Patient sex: F
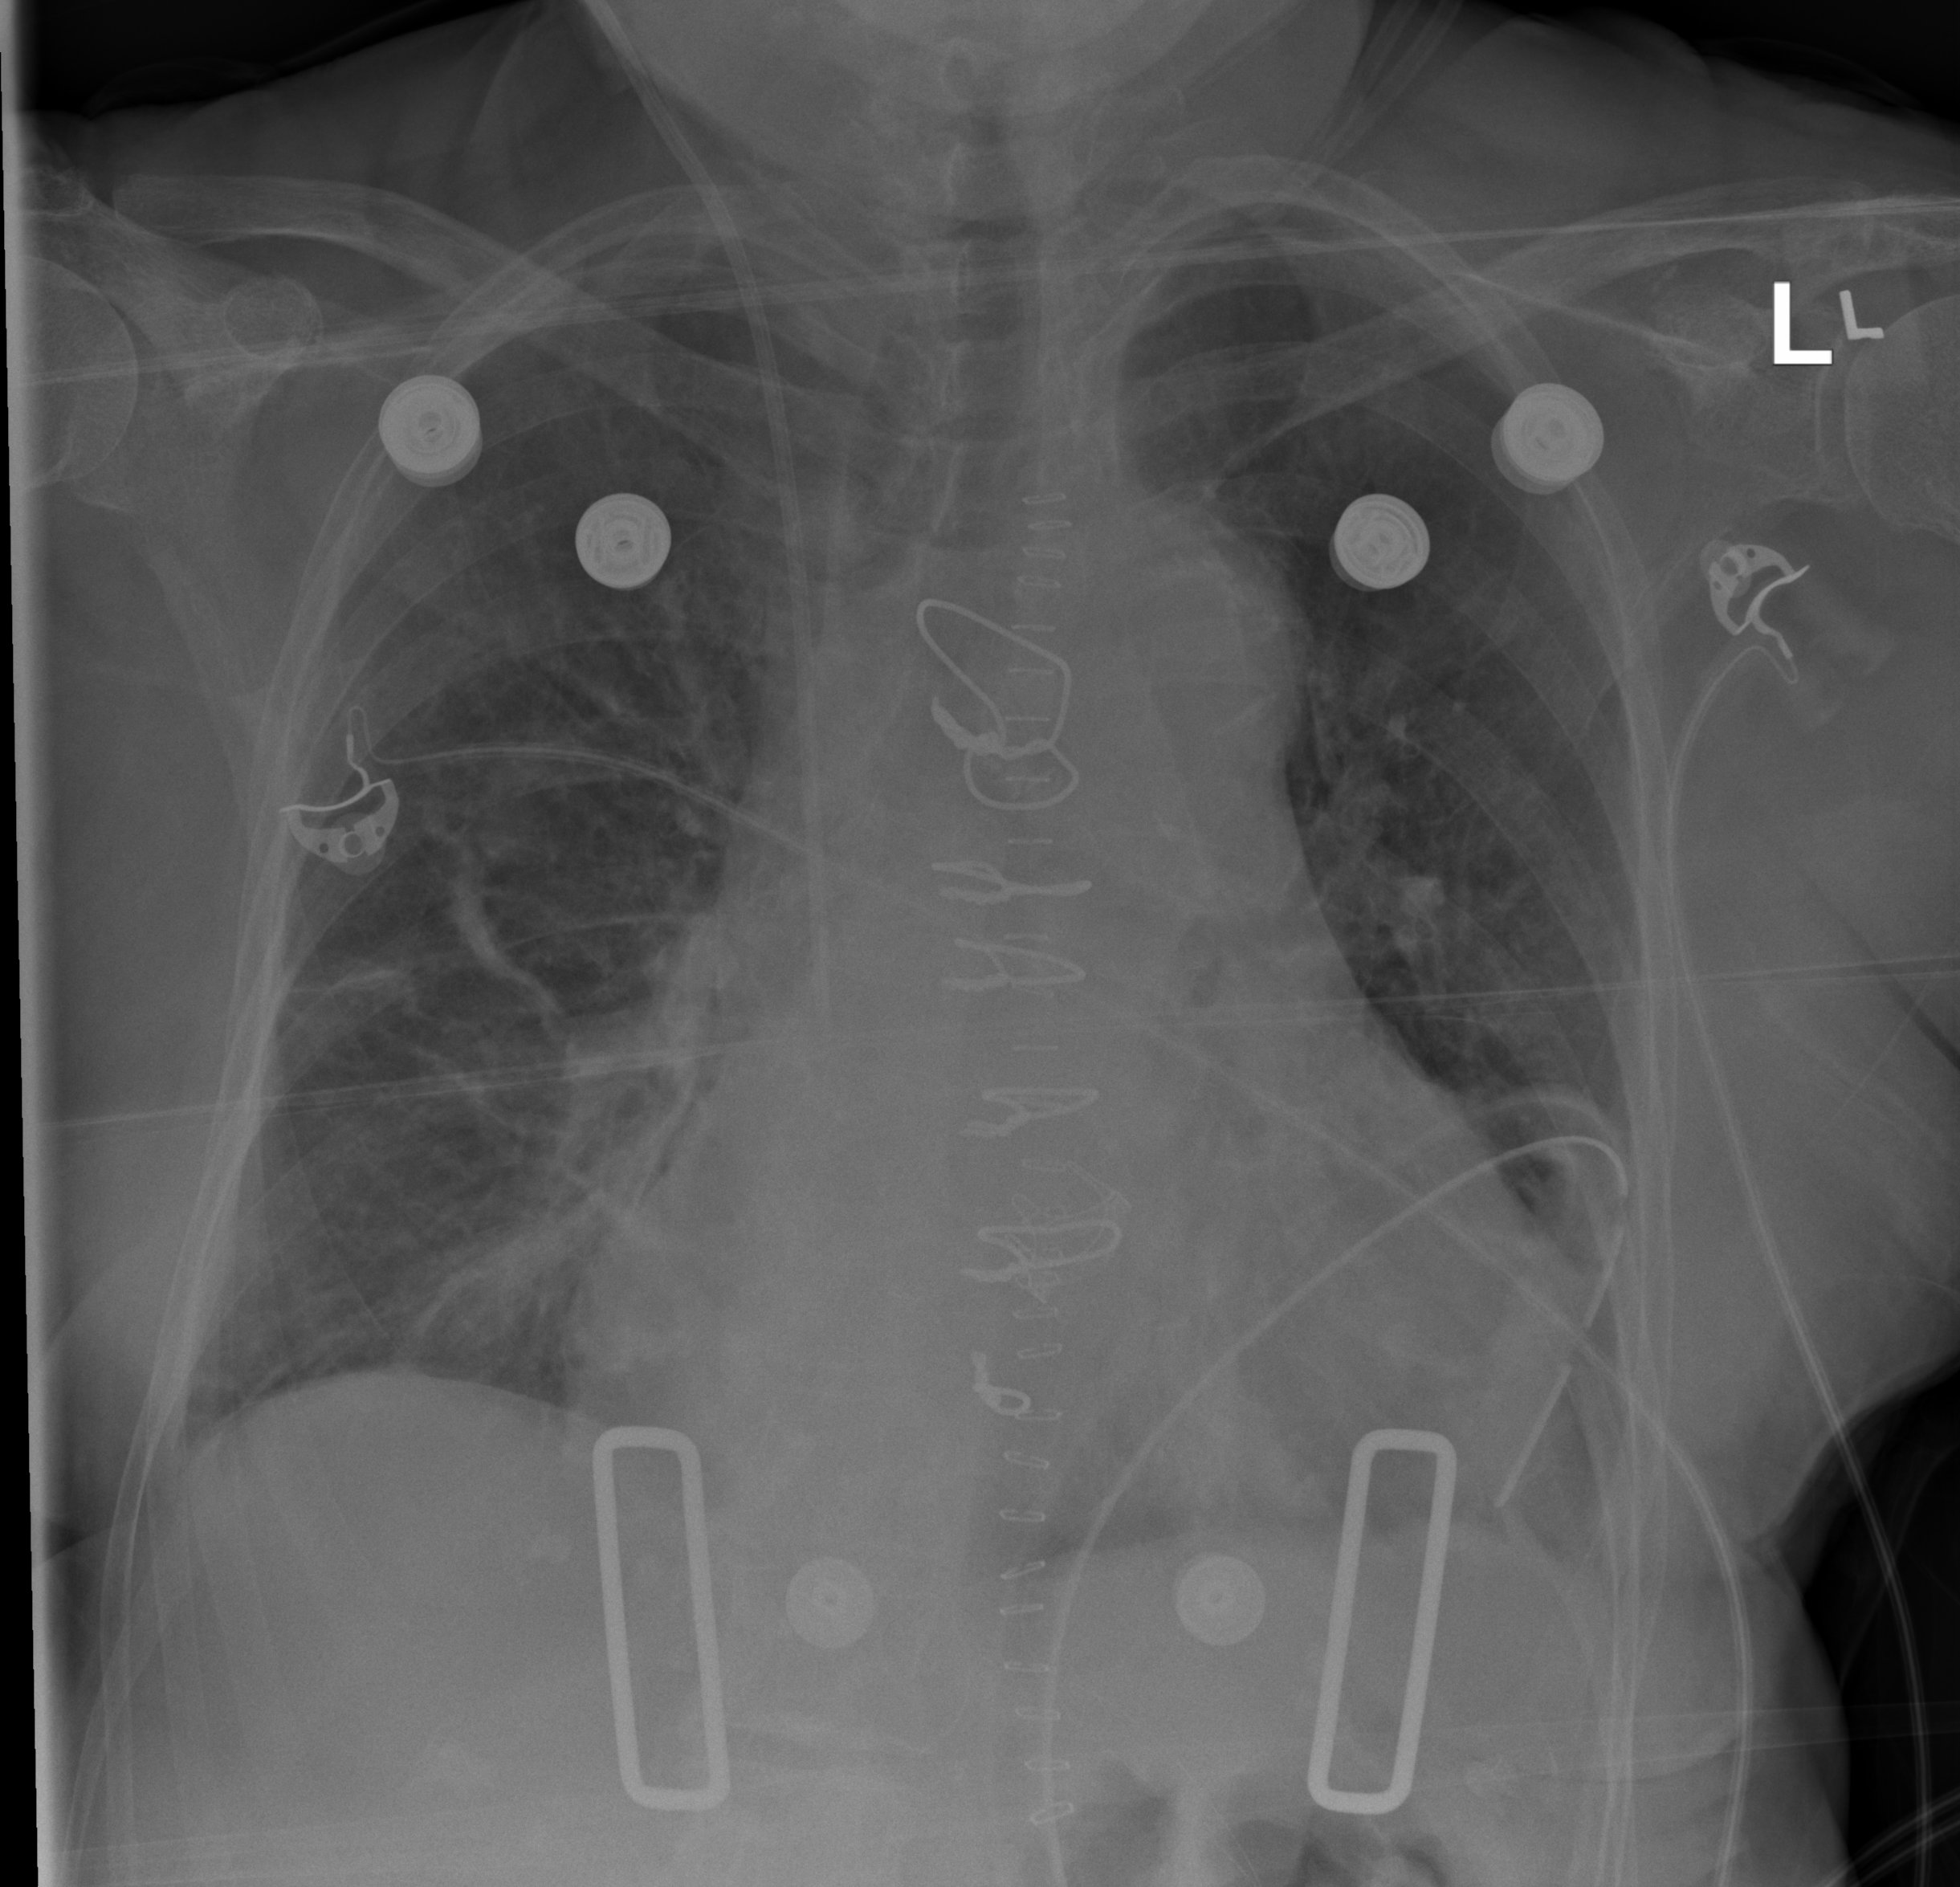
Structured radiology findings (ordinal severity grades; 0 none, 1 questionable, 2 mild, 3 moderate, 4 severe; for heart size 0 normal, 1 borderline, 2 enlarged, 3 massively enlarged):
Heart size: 2
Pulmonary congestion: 2
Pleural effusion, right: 0
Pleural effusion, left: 0
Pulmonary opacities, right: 2
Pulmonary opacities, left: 0
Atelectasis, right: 2
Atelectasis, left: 2